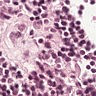
Metastatic tissue present: no